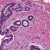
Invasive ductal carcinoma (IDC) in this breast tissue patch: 0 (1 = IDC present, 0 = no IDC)